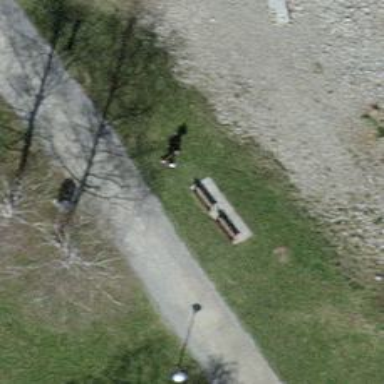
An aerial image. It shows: Brown bench.